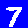
Digit: 7